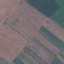
Land use / land cover class: AnnualCrop